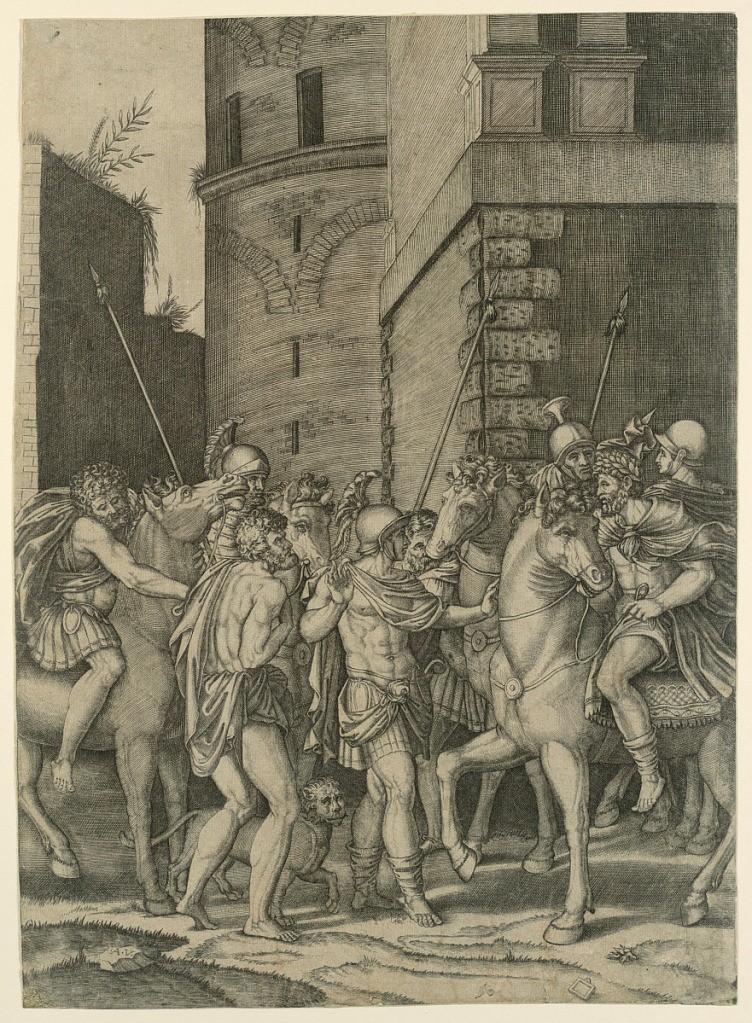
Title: A Roman Emperor Meeting a Soldier
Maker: Agostino Veneziano, Italian, ca. 1490 - after 1536
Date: ca. 1520
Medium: Engraving on paper
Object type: Print
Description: An emperor on a horse, facing left. A soldier in front of him, his head turned right. In left foreground, an old man in side view, and a soldier on horseback facing right. Behind these figures, soldiers; in mid-distance, part of a castle and a wall.